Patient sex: M
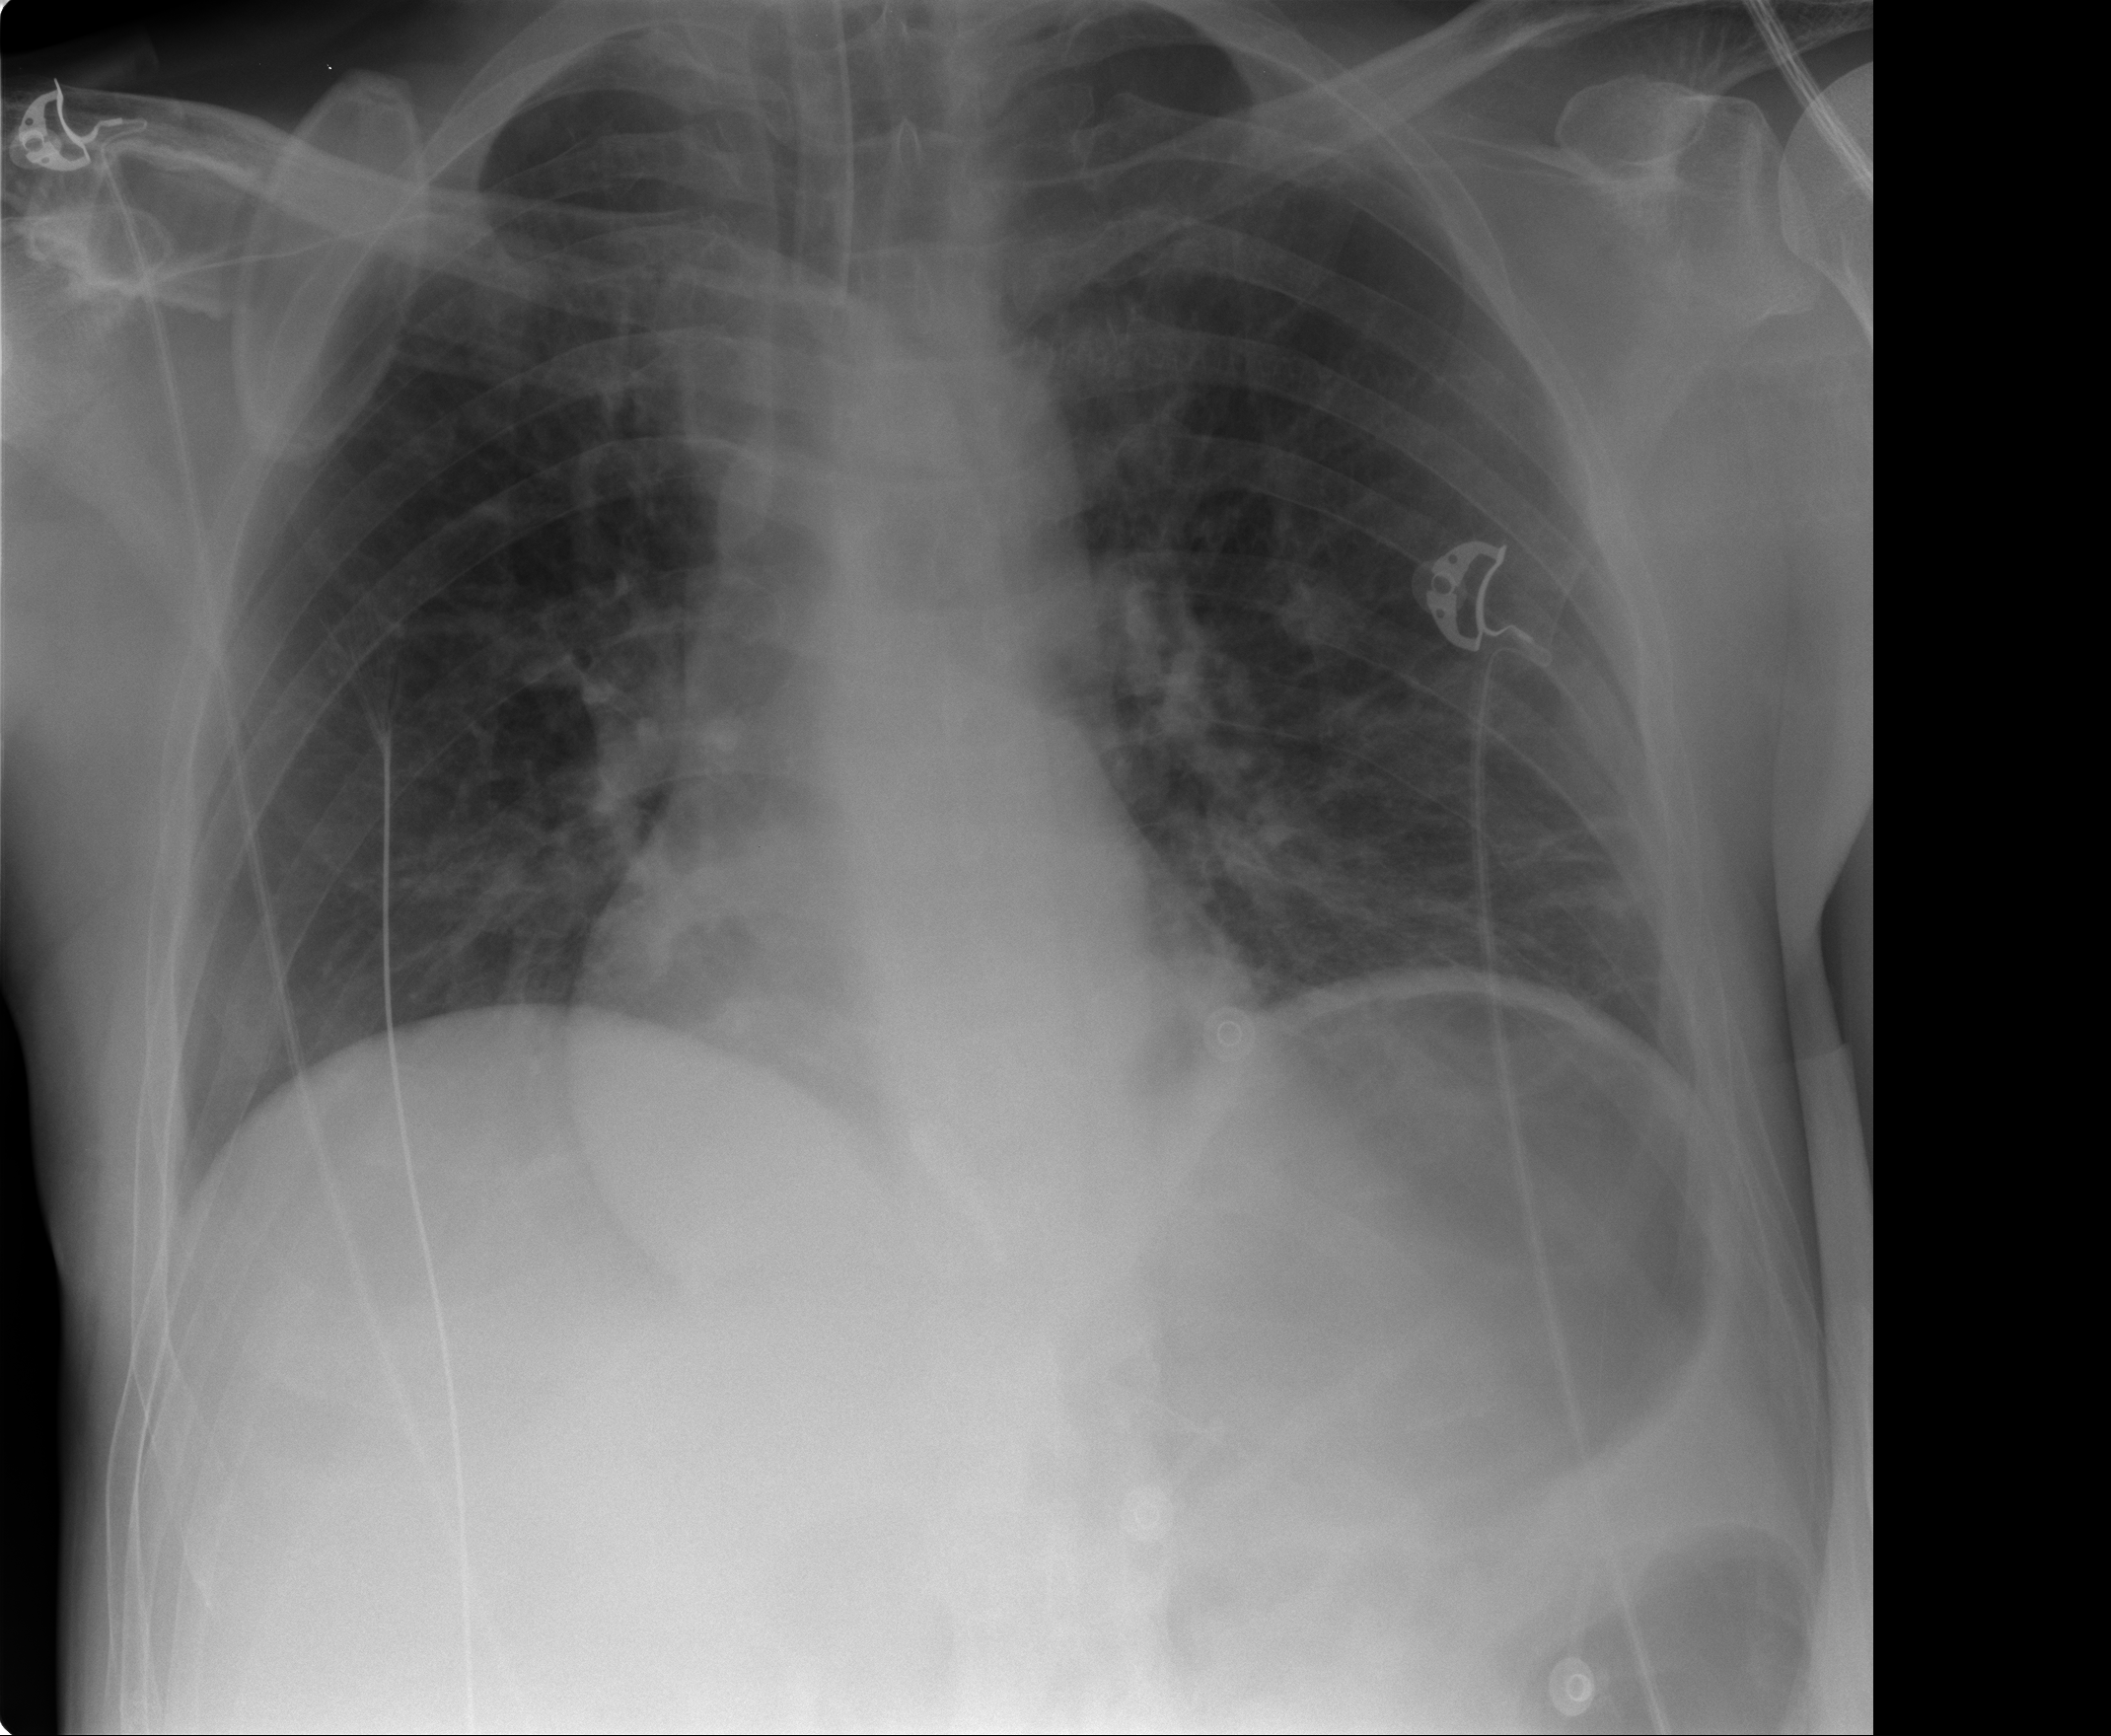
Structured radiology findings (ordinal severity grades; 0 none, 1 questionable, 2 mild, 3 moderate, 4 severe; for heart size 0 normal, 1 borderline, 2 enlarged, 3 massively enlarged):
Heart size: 0
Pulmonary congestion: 2
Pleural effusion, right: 0
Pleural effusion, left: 0
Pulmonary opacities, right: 0
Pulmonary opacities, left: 0
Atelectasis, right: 0
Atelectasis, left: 2